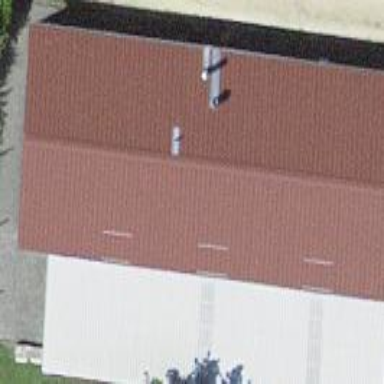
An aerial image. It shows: Building with gabled roof.